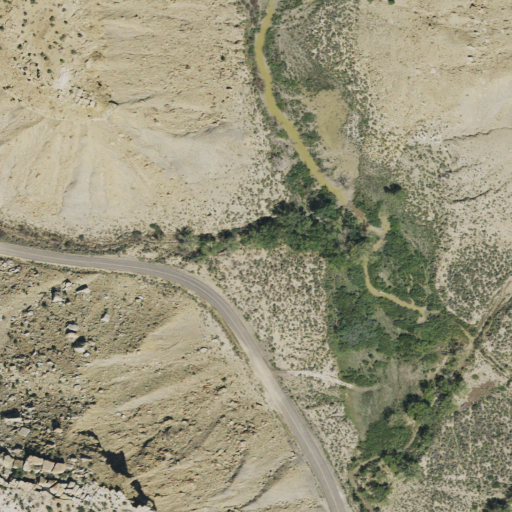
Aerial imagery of valley in Utah named Miller Canyon containing shrub, evergreen forest, open development, barren land, low intensity development, open water, and medium intensity development